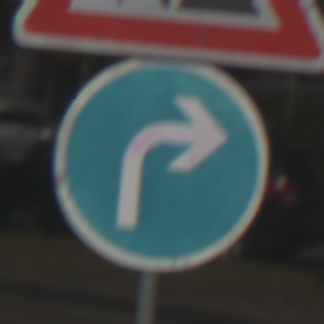
Verkehrszeichen: VorgeschriebeneFahrtrichtungRechts
Zusatzzeichen oben: Arbeitsstelle
Umgebung: Outdoor, Urban
Tageszeit: Midday
Wetter: Clear
Licht: Natural
Jahreszeit: NotSpecified
Kontrast: HighContrast